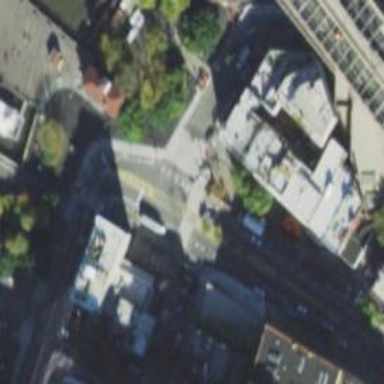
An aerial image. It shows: Traffic island located on footway.